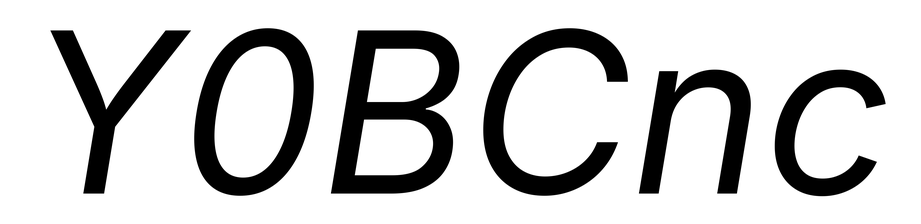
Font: Inter-Italic_Italic